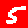
Digit: 5